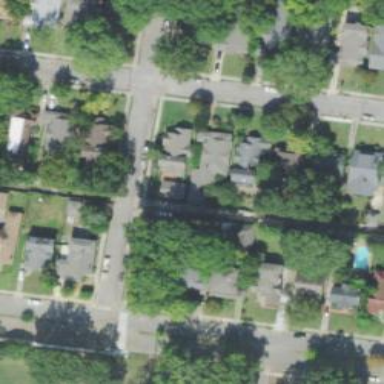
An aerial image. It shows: Alley classified as service road.